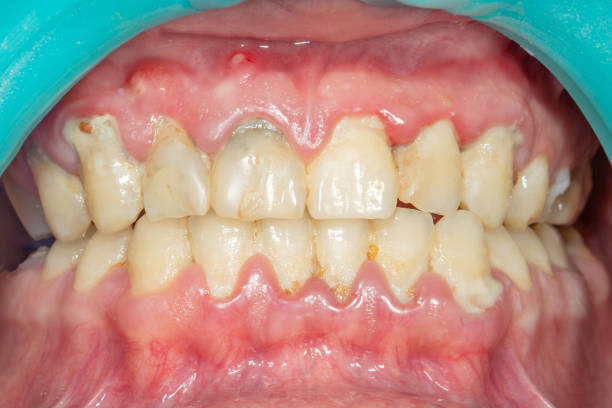
Condition: Gingivitis